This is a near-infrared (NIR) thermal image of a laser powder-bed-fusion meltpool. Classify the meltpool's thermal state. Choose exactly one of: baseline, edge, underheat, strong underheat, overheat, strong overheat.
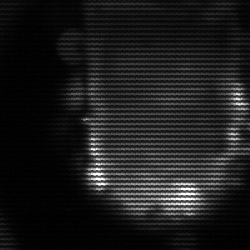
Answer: baseline